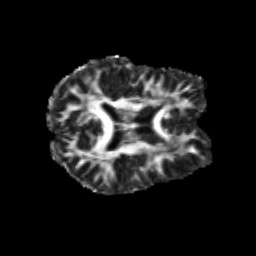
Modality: FA
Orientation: axial
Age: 20
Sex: female
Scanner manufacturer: siemens
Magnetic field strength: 3 T
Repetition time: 3.5 s
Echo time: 0.113 s